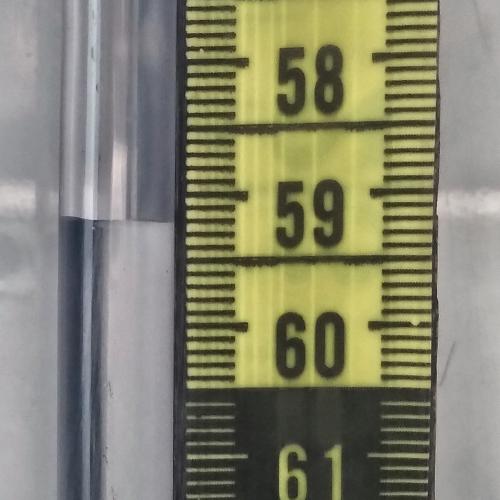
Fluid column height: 59.2 cm